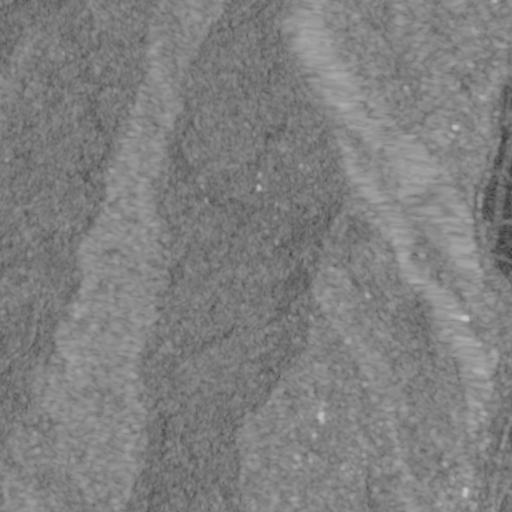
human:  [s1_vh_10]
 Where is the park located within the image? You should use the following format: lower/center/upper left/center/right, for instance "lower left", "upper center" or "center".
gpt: The park is located in the lower left of the image.
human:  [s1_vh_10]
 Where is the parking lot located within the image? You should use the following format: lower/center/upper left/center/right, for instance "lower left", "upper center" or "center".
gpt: The parking lot is located in the lower right of the image.
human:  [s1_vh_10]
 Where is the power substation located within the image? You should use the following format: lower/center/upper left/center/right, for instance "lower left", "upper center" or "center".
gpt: The power substation is located in the lower center of the image.
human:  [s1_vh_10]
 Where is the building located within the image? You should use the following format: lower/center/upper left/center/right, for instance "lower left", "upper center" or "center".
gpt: There is no building in the image.

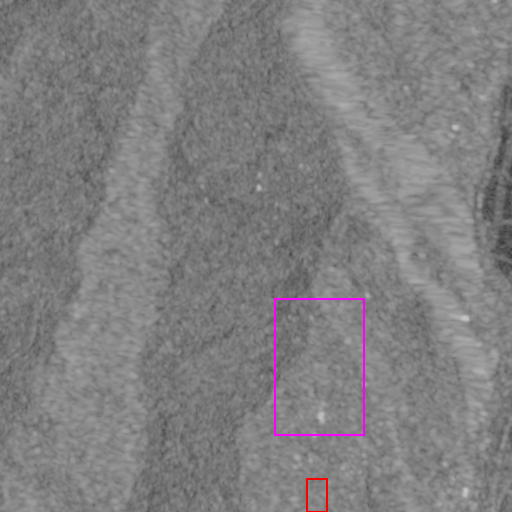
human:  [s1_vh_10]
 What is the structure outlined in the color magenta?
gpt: The structure outlined in magenta is a crop field.
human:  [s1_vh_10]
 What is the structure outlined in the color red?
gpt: The structure outlined in red is a park.
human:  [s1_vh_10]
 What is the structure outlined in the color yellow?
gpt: There is no yellow outline.